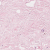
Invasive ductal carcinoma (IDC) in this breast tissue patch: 0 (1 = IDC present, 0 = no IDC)